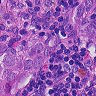
Metastatic tissue present: yes